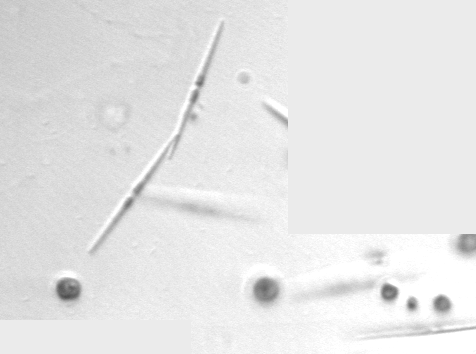
Label: Phaeocystis_debris